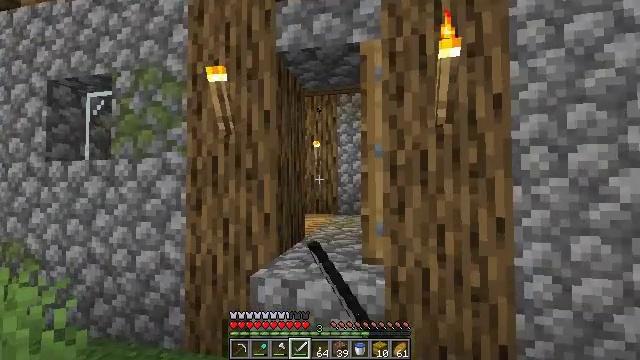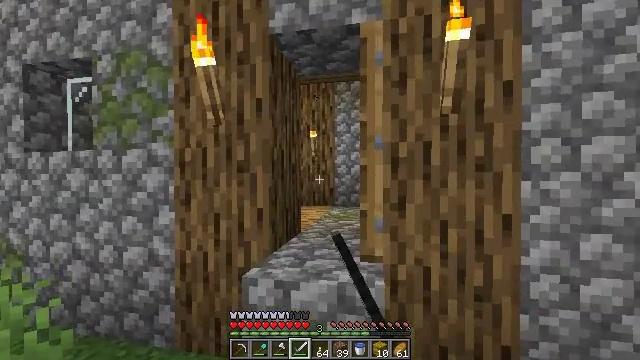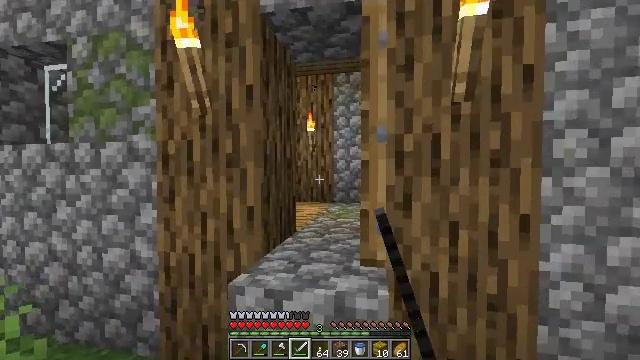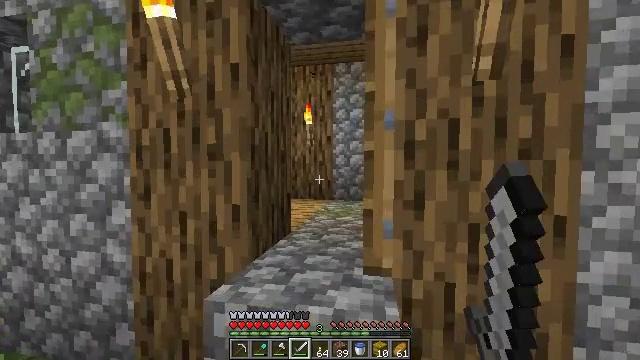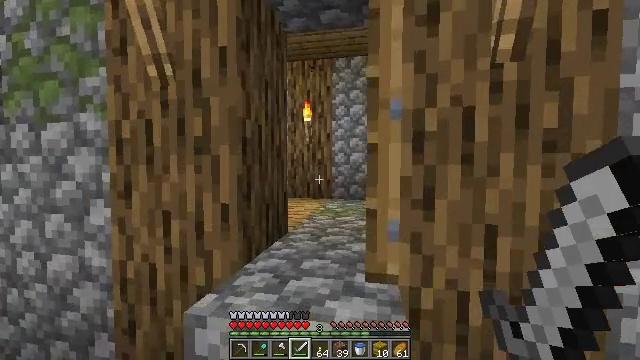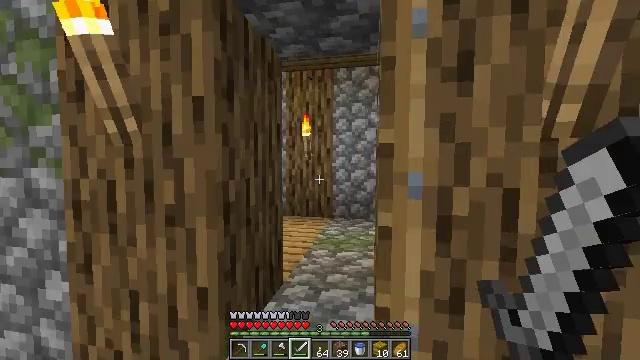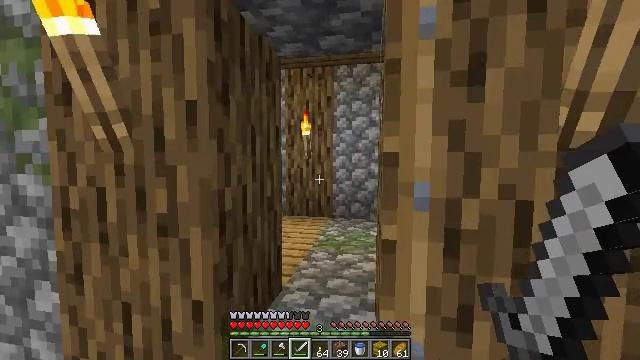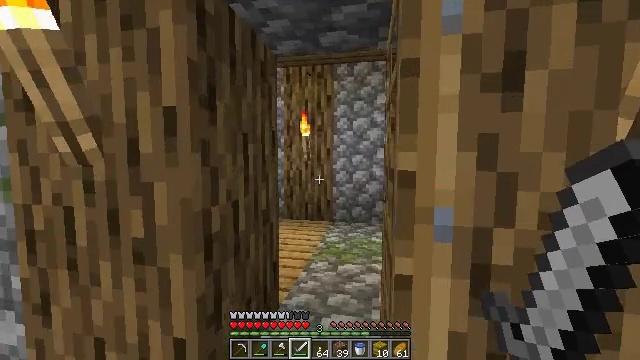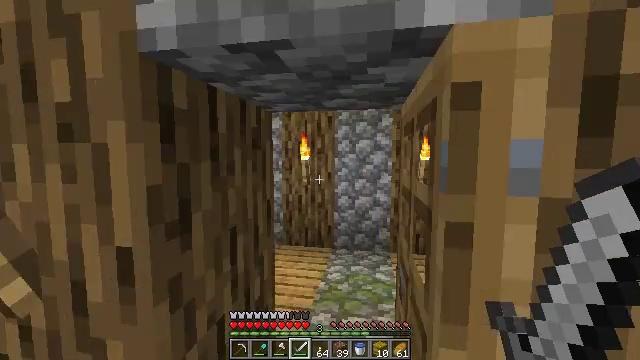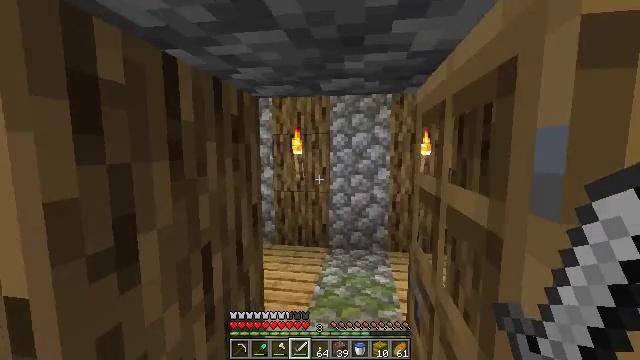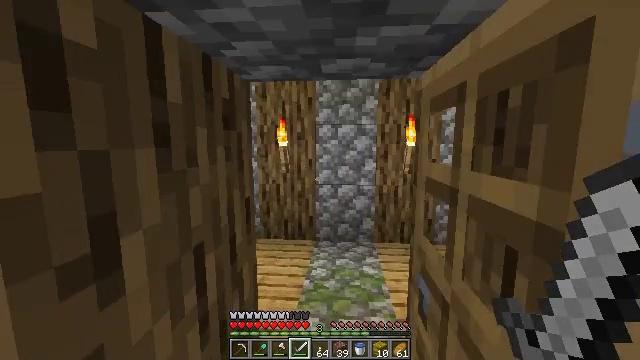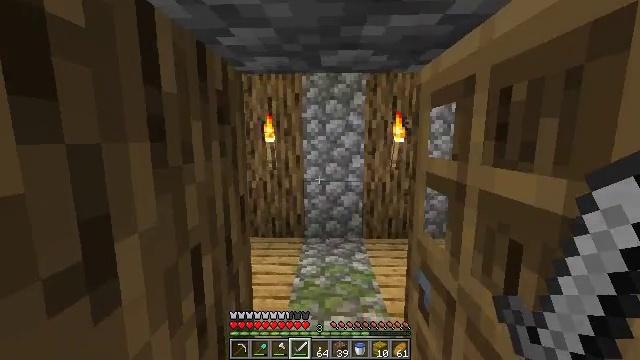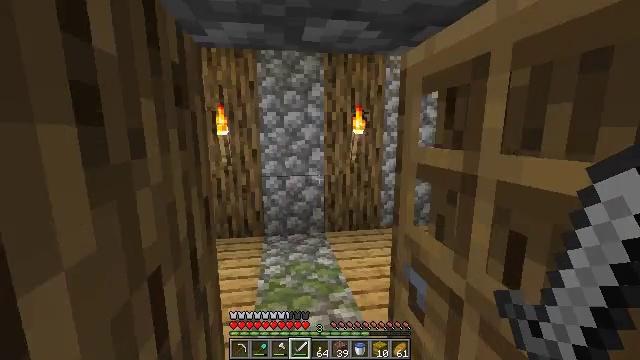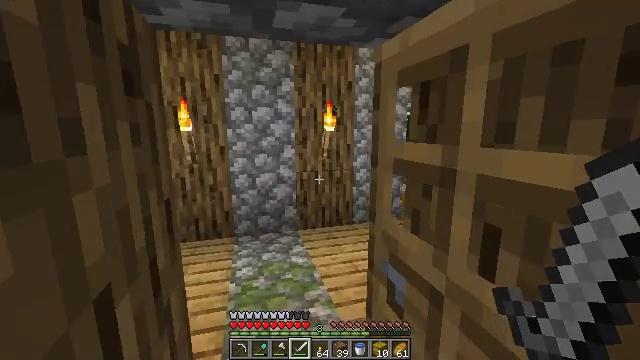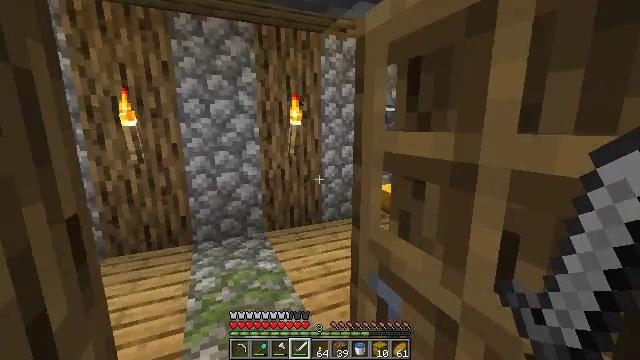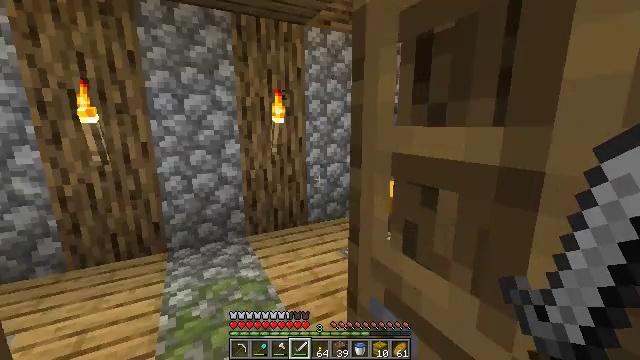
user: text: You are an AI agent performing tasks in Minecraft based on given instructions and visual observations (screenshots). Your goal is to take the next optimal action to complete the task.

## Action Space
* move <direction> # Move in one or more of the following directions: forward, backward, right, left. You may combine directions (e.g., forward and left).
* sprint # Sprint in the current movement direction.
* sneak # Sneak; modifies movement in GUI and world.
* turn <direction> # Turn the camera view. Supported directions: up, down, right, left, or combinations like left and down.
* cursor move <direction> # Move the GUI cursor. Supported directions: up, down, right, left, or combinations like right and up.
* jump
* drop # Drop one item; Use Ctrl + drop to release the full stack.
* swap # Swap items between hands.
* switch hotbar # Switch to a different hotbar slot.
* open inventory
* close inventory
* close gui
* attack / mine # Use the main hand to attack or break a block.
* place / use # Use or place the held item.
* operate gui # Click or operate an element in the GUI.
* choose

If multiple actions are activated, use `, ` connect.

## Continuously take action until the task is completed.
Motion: motion action
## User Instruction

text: Collect the brewing stand for reuse.
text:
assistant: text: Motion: move forward, turn down
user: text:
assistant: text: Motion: move forward, turn down
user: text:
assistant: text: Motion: move forward
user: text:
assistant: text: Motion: move forward
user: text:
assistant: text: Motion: move forward
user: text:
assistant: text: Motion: move forward
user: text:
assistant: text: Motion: move forward
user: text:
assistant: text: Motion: move forward
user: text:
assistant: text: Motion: move forward, turn right and down
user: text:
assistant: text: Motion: move forward and move left, turn right and down
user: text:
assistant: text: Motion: move forward and move left, turn right
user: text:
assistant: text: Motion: move forward, turn right and down
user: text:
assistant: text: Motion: move forward, turn right
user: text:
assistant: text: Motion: move forward, turn right
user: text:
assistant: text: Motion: move forward, turn right
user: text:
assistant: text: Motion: move forward
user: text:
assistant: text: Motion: move forward, turn right and down
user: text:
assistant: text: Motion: move forward, turn right and down
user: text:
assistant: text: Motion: turn right and down
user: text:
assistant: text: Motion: turn right and down
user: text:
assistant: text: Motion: turn right
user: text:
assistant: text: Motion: turn right
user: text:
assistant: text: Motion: no_op
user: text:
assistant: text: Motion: no_op
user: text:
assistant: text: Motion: turn left
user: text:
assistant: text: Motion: turn left
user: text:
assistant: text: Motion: turn left and up
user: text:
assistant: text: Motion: turn left
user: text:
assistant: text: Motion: turn left and down
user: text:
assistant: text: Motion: turn left